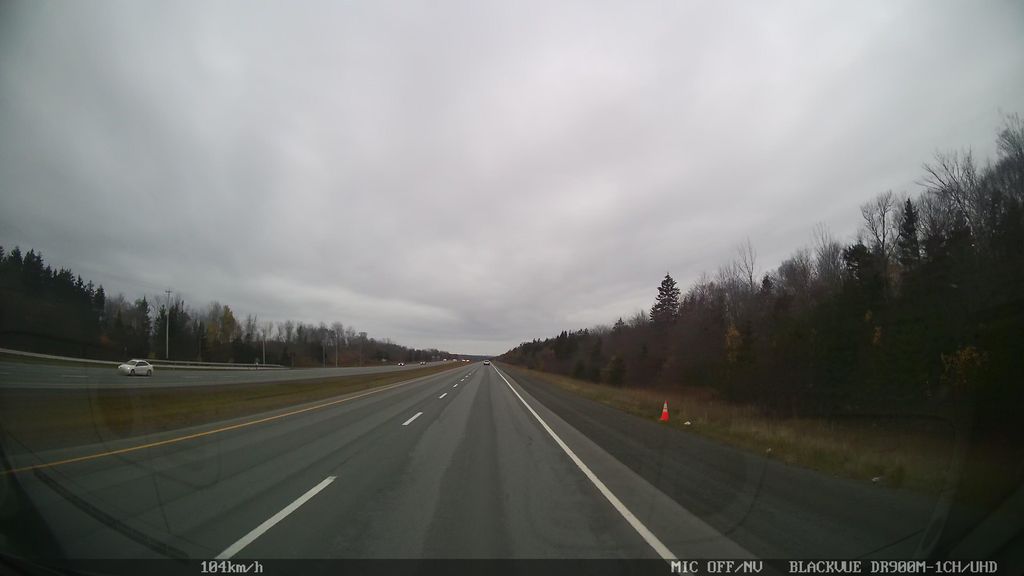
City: halifax